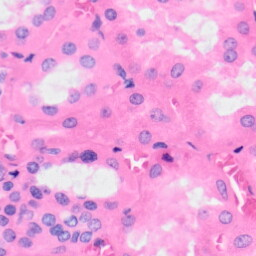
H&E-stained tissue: Kidney